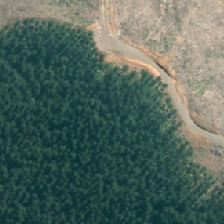
Land cover: harvested_forest